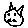
Label: cat